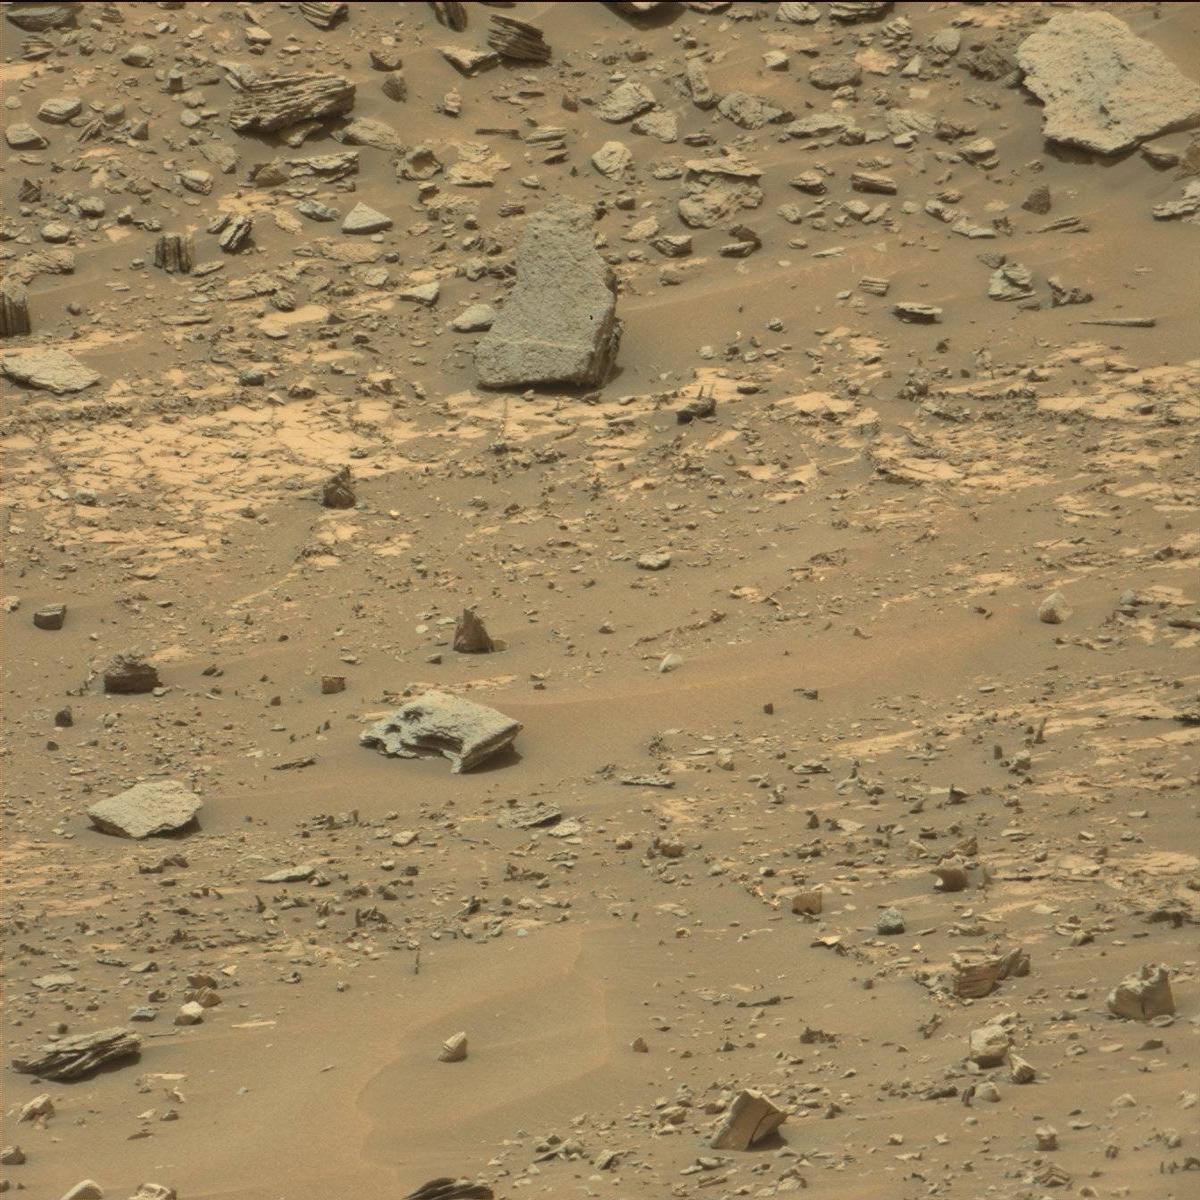
Terrain classes present: Bedrock, Rock, Sand / Soil